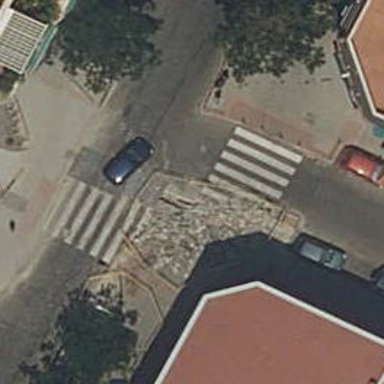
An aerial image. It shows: Uncontrolled zebra crossing on the road.